Aerial crown-view tile of a tropical tree (Barro Colorado Island, Panama), acquired 20250915:
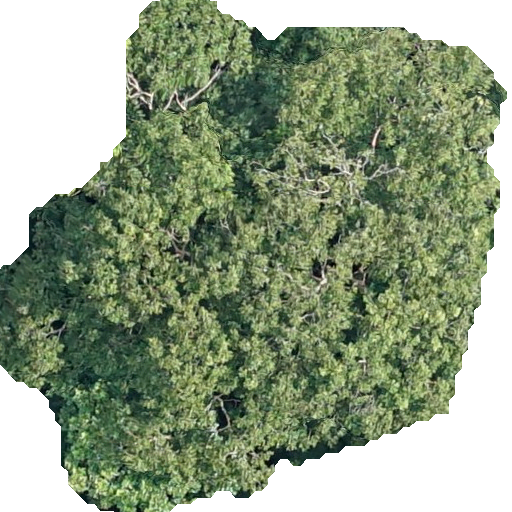
Species: Dipteryx oleifera
GBIF accepted scientific name: Dipteryx oleifera
Crown area: 268.62 m²